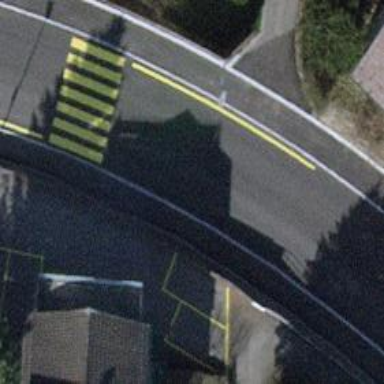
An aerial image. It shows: Marked road crossing.